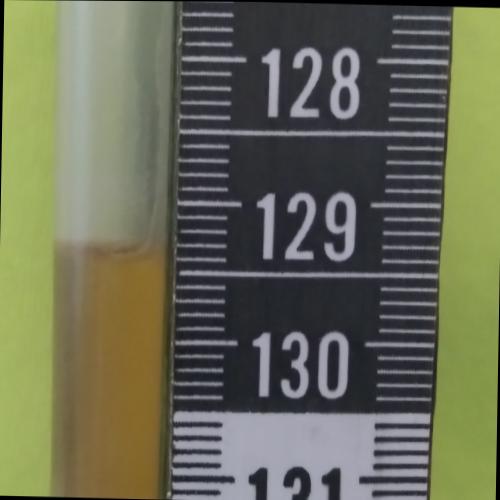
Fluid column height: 129.3 cm